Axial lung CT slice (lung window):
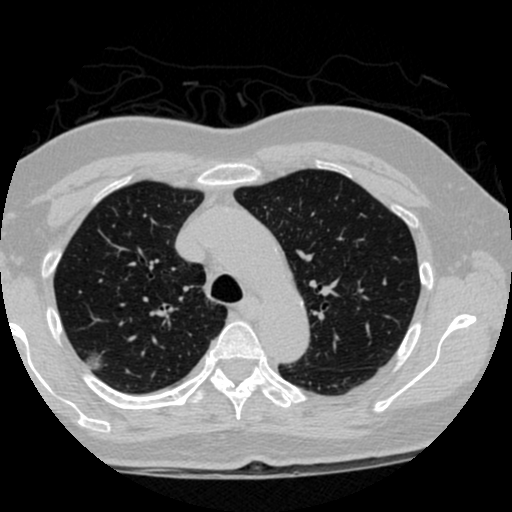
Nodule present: yes
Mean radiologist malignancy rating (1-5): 3.333